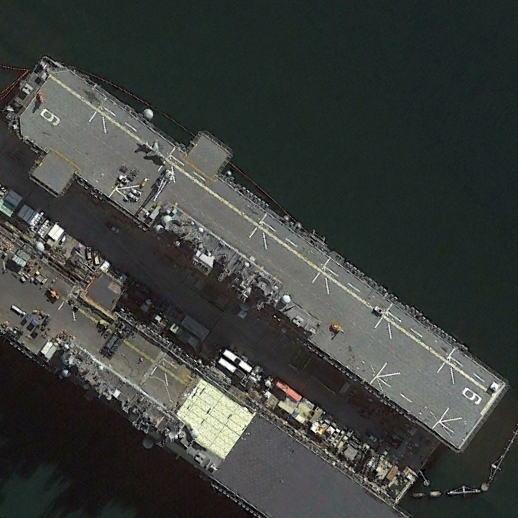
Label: assault